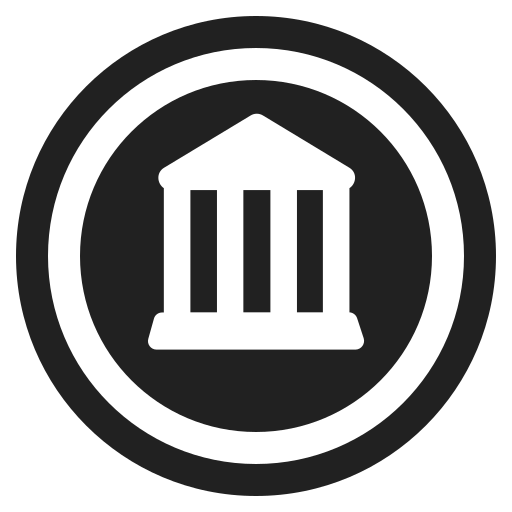
coin high contrast